Question: I am trying to deploy my application to Google App Engine (GAE) through intellij 11 ultimate.
I have downloaded the GAE sdk and followed the instructions (<URL> on how to setup intellij properly.
The problem is when I try to add the local GAE to test my application I am getting
> Error: Application Server 'AppEngine Dev' is not configured
Intellij 11, GAE java-sdk-1.7.4
Error message and I am not sure what I am missing.
Thank you
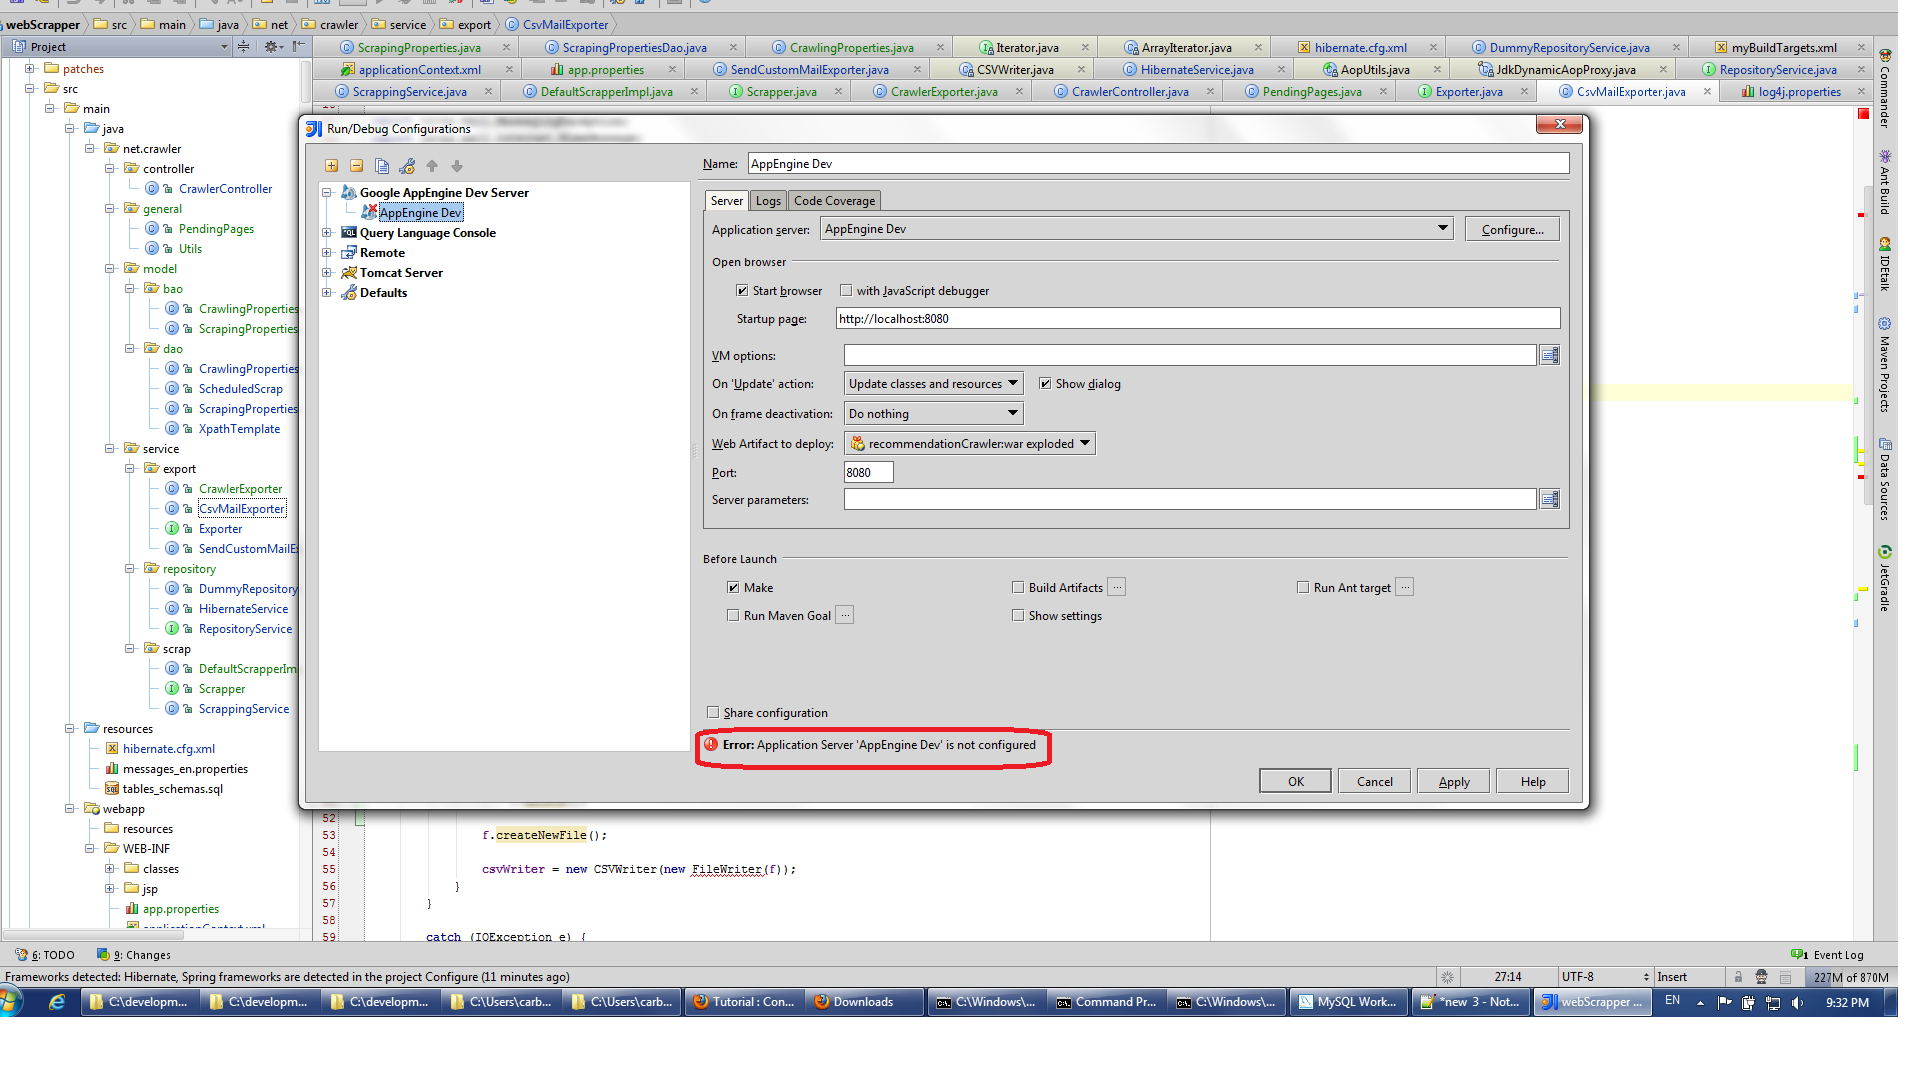
Answer: Seem like a bug. Only after deleting GAE facet I was able to click on the configure button in the Run/Debug Configuration. Once this was done I was able to add the facet and again.